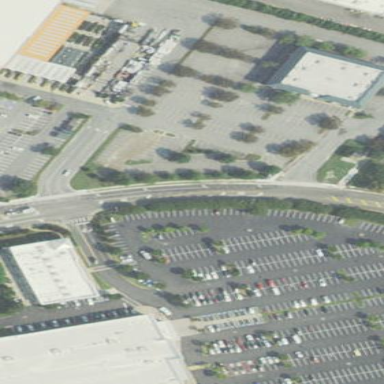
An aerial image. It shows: Parking area.